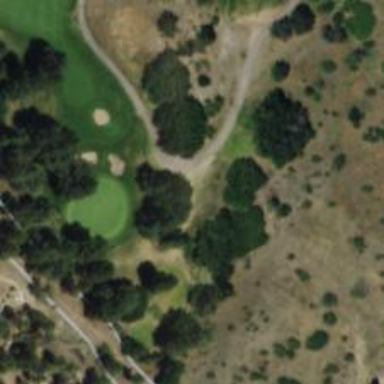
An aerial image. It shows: Golf cartpath that is also road path.